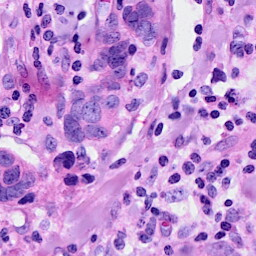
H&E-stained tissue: Breast